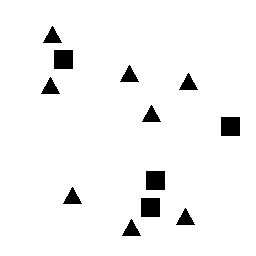
Squares: 4
Triangles: 8
Stars: 0
Total shapes: 12